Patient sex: F
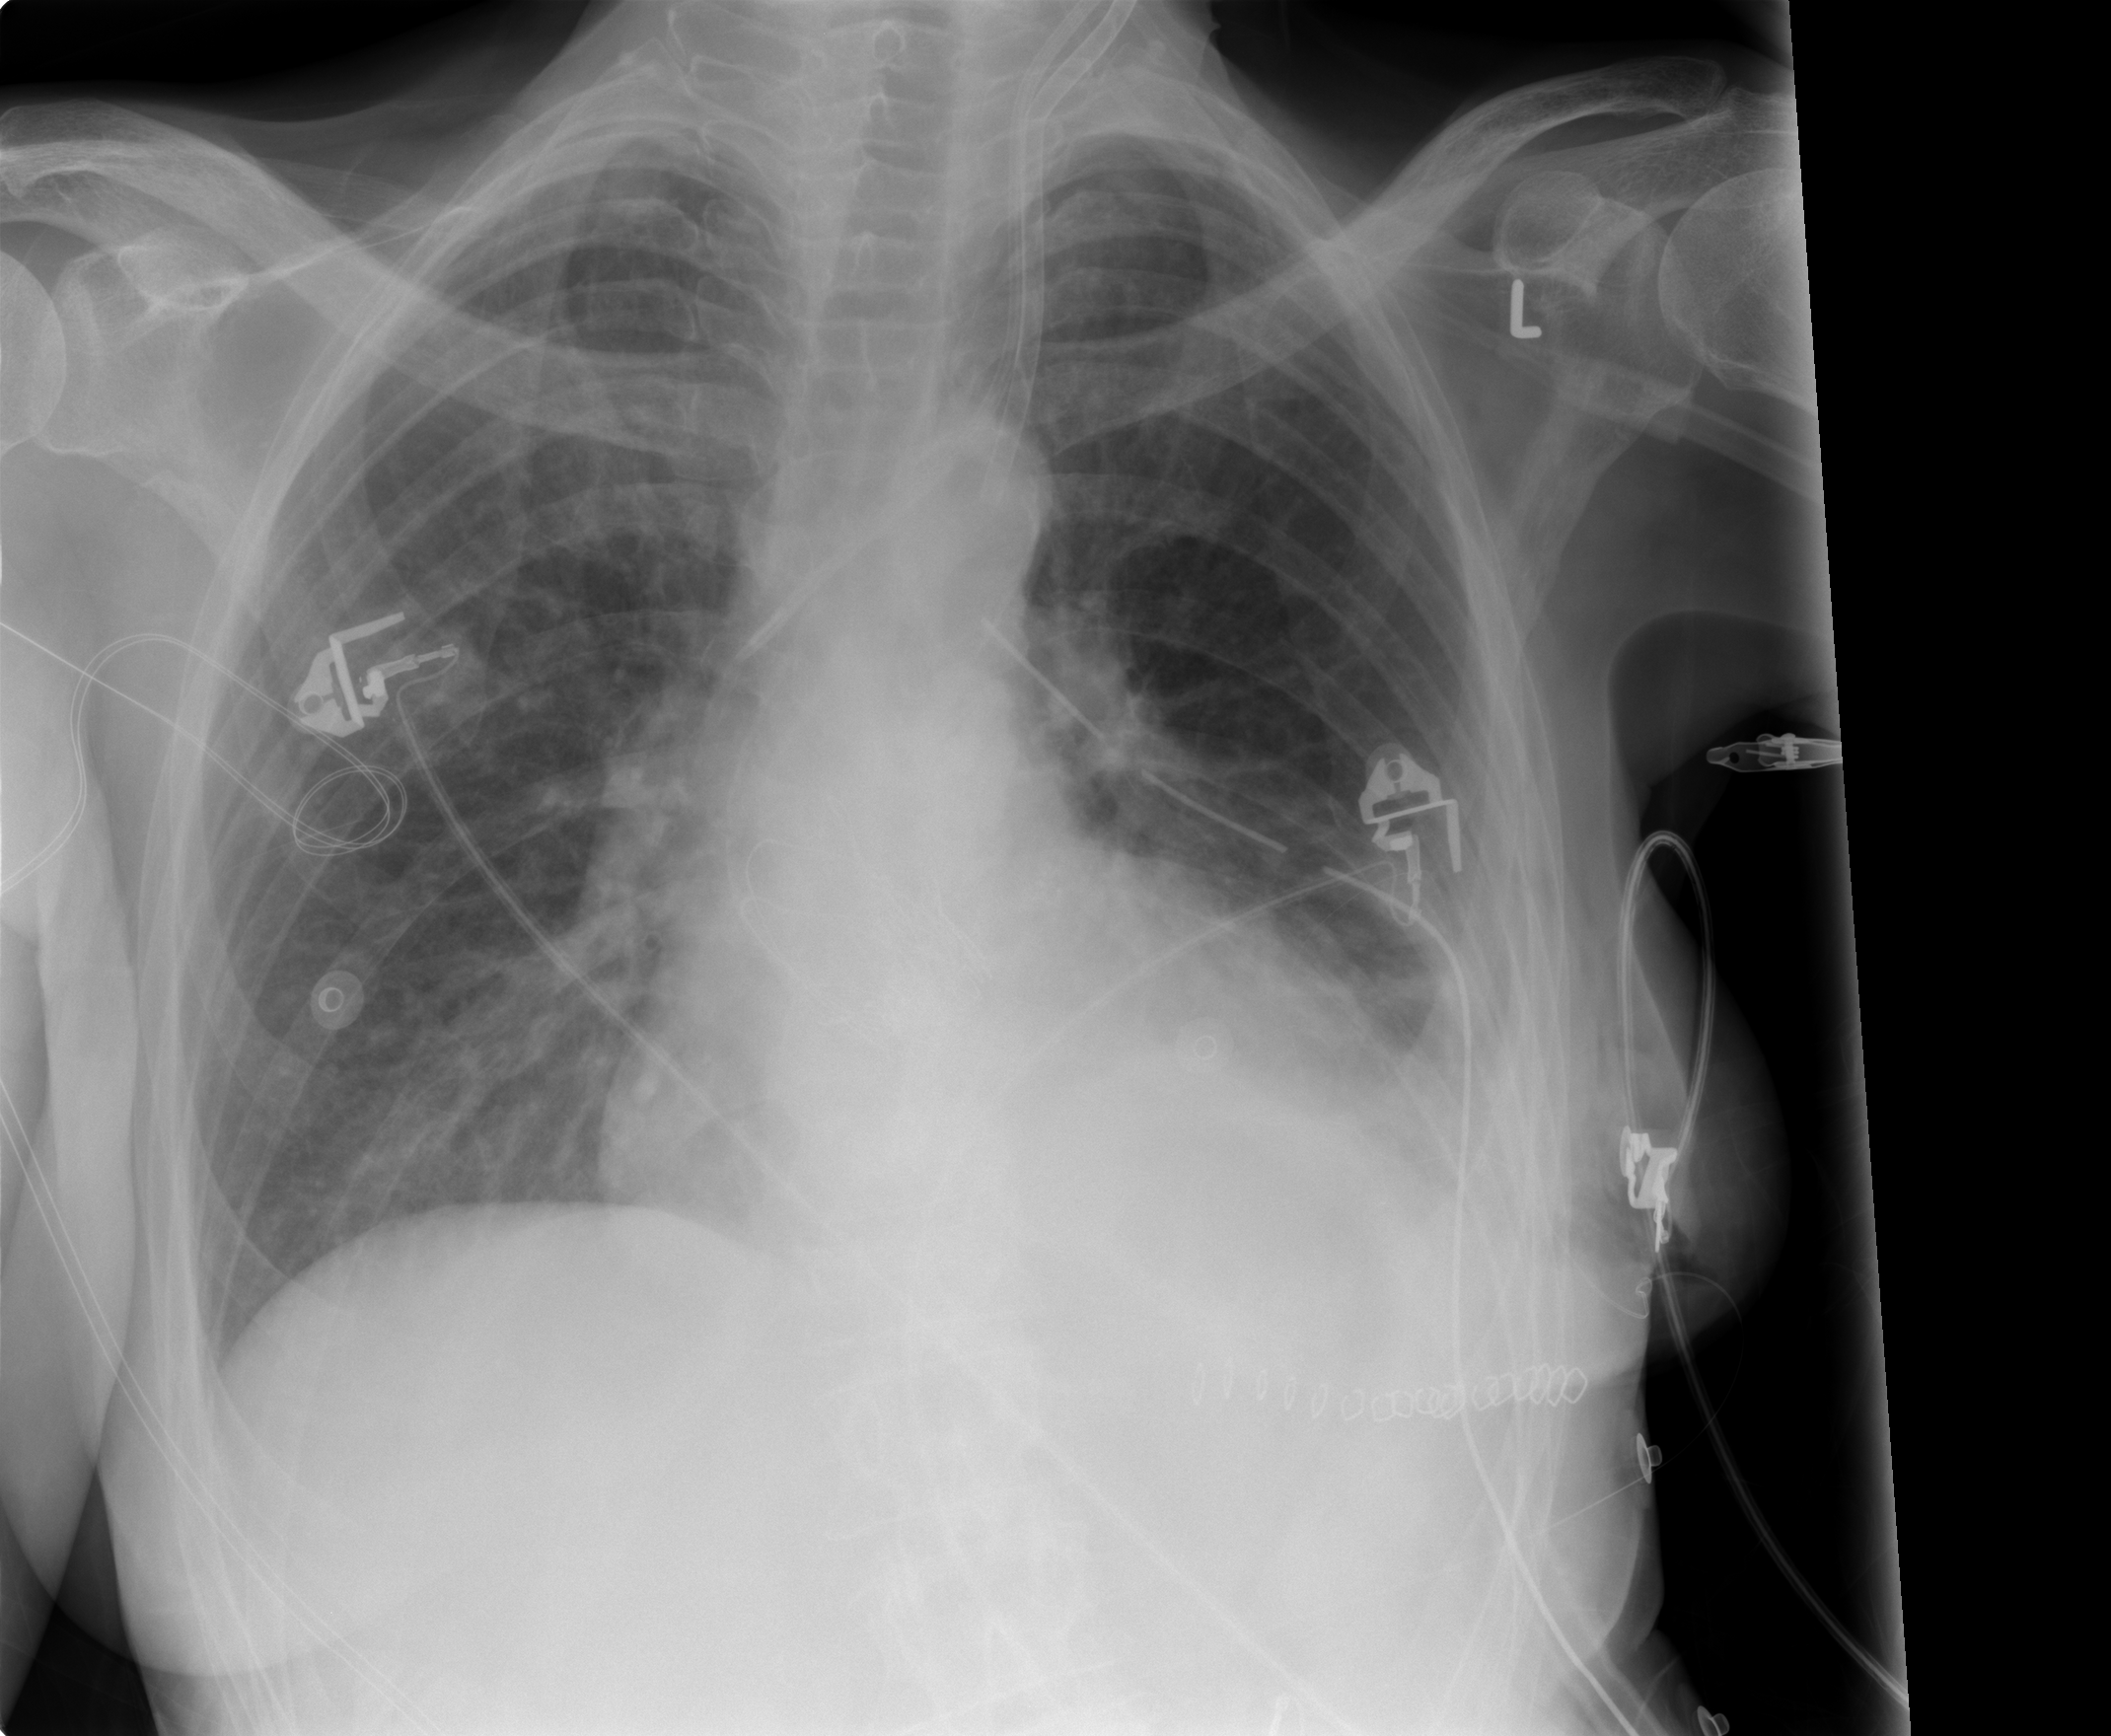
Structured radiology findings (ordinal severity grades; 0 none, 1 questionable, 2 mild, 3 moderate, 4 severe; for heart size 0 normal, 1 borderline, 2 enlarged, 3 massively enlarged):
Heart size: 1
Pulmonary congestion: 1
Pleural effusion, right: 0
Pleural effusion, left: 2
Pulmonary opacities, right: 2
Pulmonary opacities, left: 0
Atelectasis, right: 2
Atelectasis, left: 2